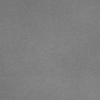
Label: dusty